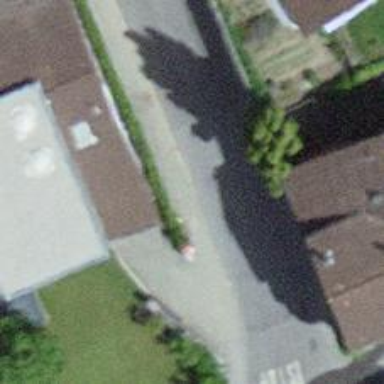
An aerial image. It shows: Bus stop with platform for public transport.